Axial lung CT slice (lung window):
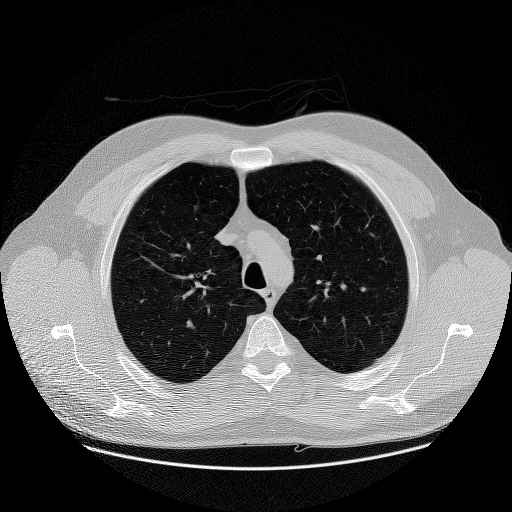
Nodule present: no